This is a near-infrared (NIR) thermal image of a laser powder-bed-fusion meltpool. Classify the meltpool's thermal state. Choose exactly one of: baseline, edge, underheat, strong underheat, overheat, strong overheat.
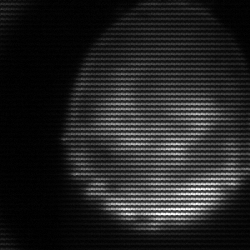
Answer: edge